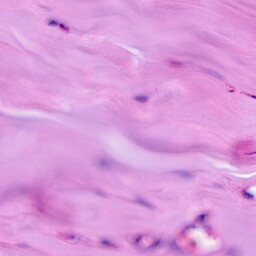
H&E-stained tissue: Breast